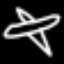
Label: airplane